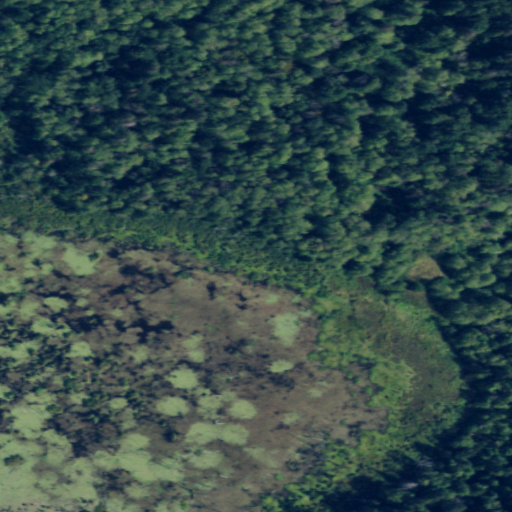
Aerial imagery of island in Washington named Portage Island containing herbaceous wetlands, mixed forest, woody wetlands, deciduous forest, open water, and evergreen forest